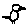
Label: bird